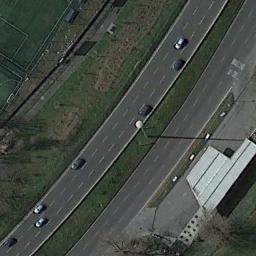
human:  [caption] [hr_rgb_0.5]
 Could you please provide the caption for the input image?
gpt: The freeway is next to a building with some cars .

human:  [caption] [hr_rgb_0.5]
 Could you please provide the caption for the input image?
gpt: There are three white cars on the highway above .

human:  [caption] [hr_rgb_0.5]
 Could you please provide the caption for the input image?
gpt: There is a large green lawn around the freeway, There are many cars on the freeway, And there is a building next to the freeway .

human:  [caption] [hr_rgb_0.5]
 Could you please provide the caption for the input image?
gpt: A freeway with a small bend goes through the lawn and on one side is a white building .

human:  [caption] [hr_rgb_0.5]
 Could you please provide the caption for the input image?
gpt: There are green lawns and a white building beside the freeway .